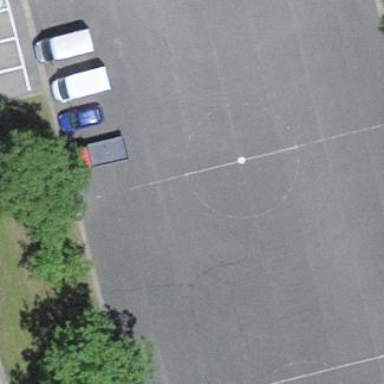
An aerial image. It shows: Multi-sport pitch with asphalt surface.